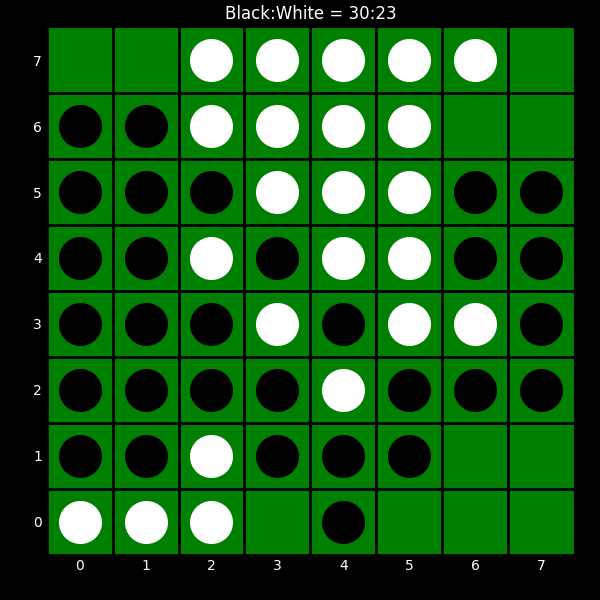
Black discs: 30
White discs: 23